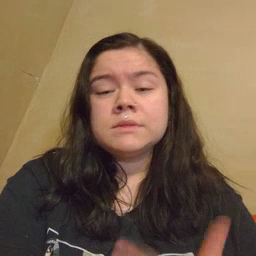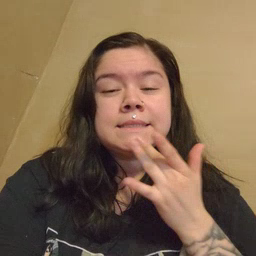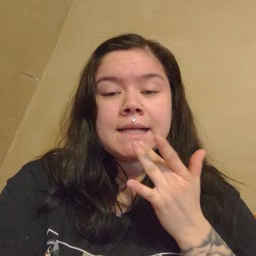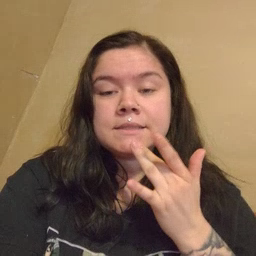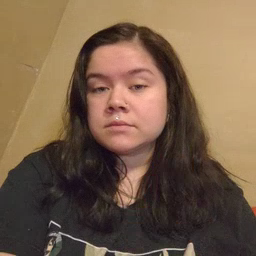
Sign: taste